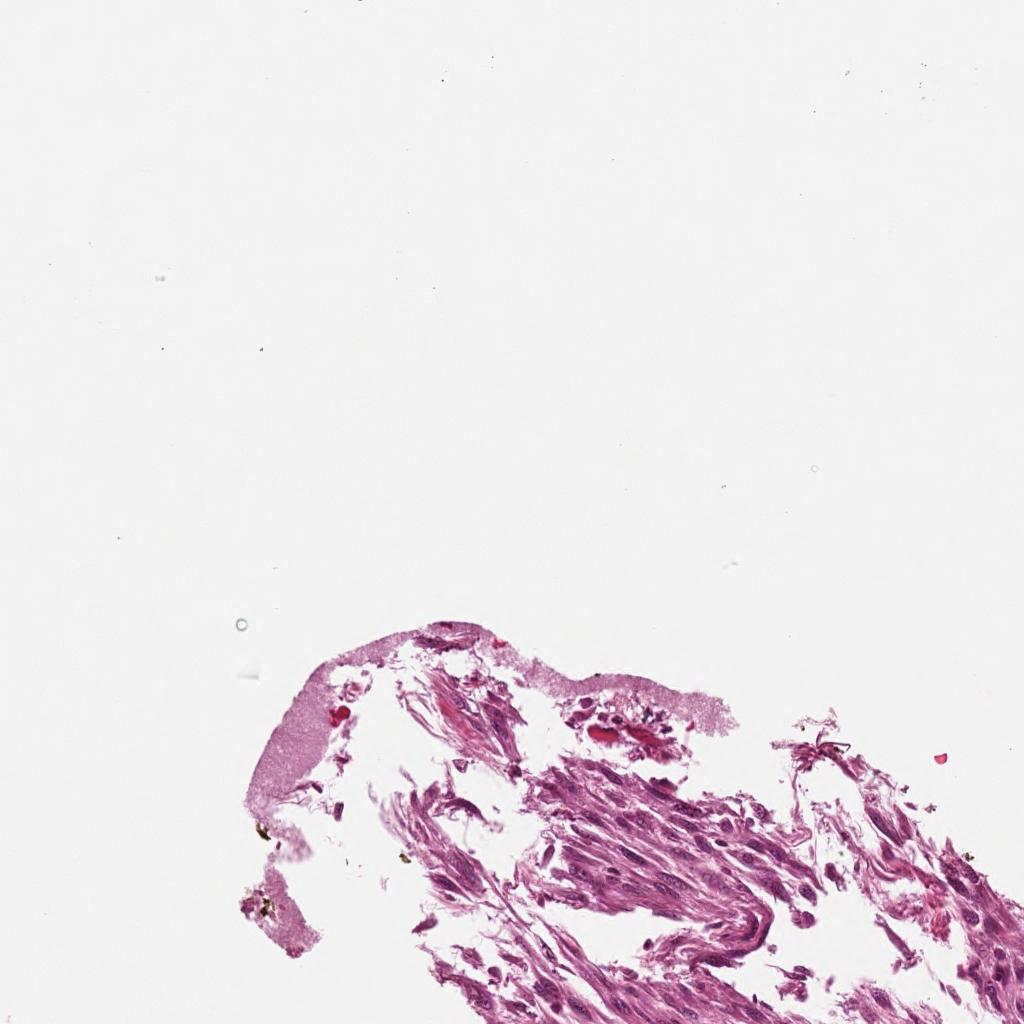
Label: Viable